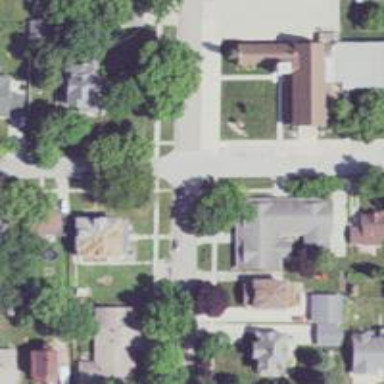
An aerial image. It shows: Residential road.